Question: Im new the doing database Design and just wanted to ask a question to see if I was on the right track. Have a sample table that needs to be broken down into 1st, 2nd, and 3rd normal form and draw the dependency diagram for each. But before any of that just wanted to check if i was even right with doing a first Normal form

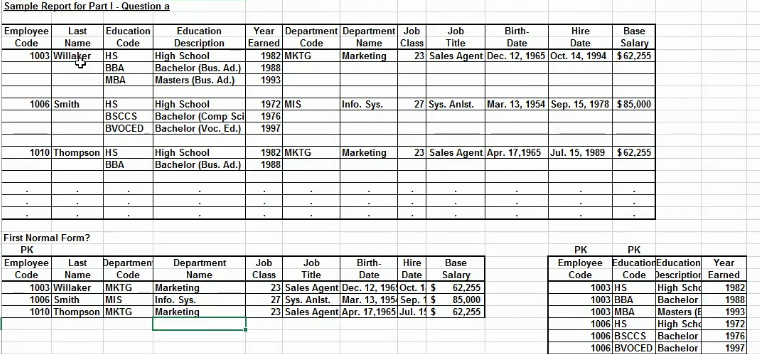
Answer: Your solution is actually in 2nd Normal Form, because you moved the education data into a separate table. If you only wanted to be just 1st Normal Form, you could keep the education data in the employee table, but repeat all the employee information on the rows with different education, e.g.
'''
1003 Willaker HS High School 1982 MKTG Marketing 23 Sales Agent
1003 Willaker BBA Bachelor (Bus) 1988 MKTG Marketing 23 Sales Agent
1003 Willaker MBA Masters (Bus) 1993 MKTG Marketing 23 Sales Agent
'''
1st Normal Form is not very interesting, becaue of all this repetition; when we normalize, we almost always start with 2nd Normal Form, as you did.
Third Normal Form would remove the redundancy of having both Education Code and Education Description in the Education table, and Department Code and Department Name in the Employee table. Since the Department Name is always the same for a particular Department Code, you should have a Departments table that contains this relationship ('MKTG => Marketing'), and just put the code (or an ID) in the Employee table.